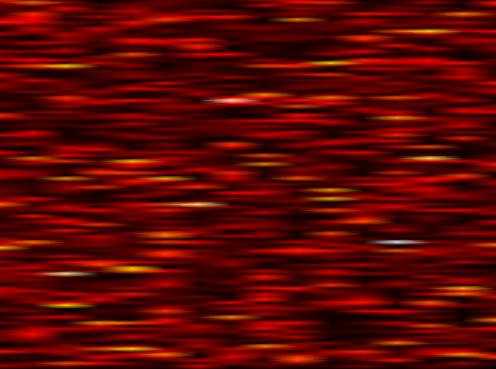
Label: FOFDM